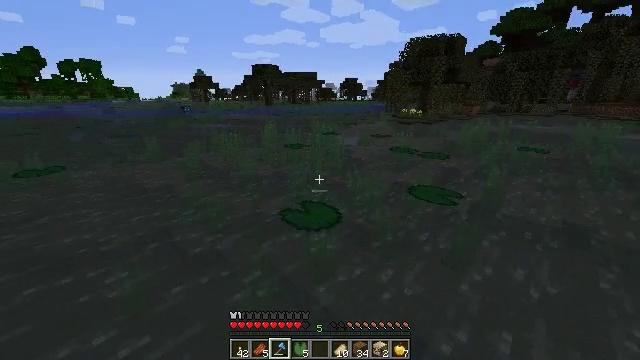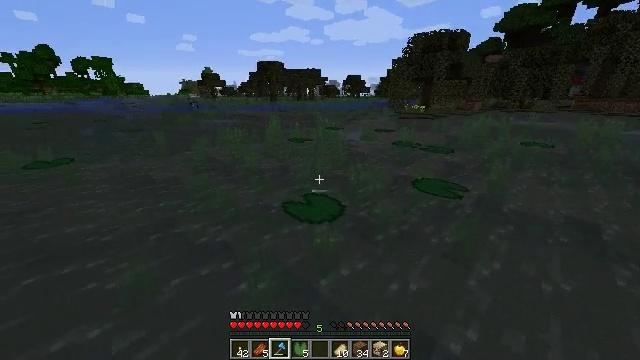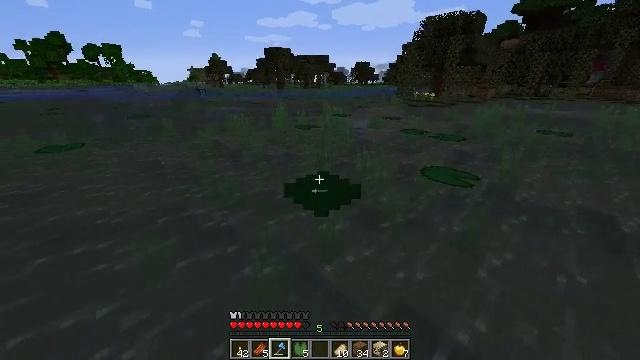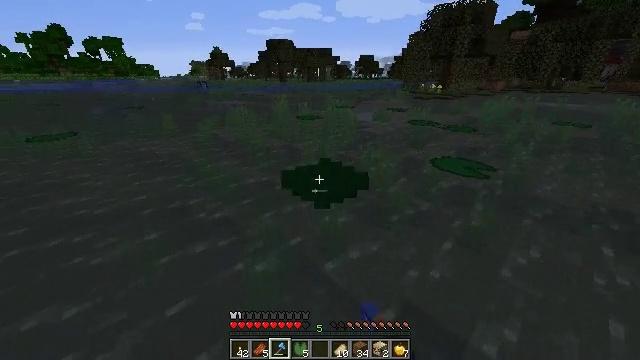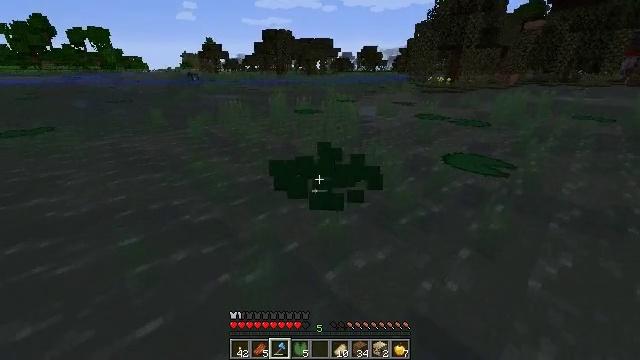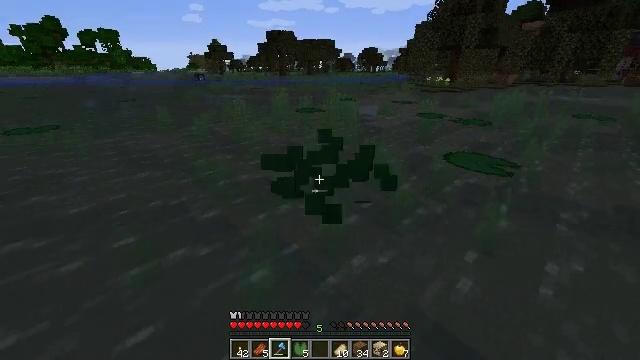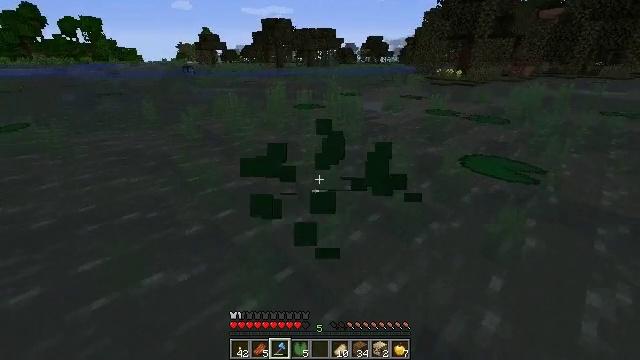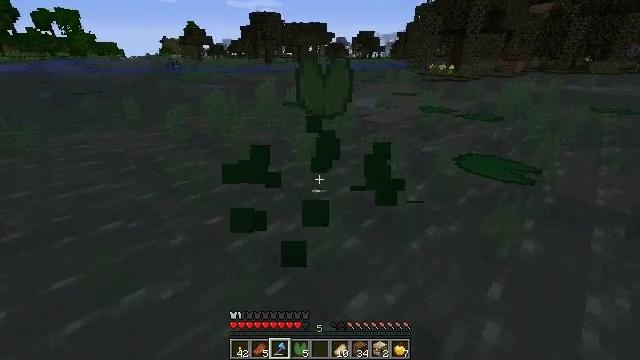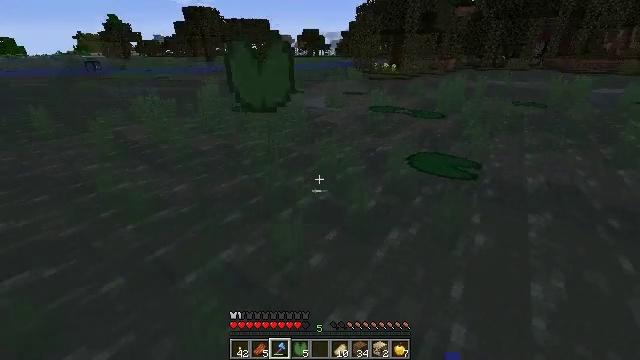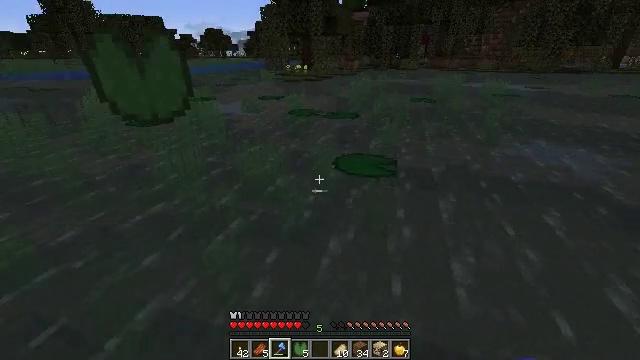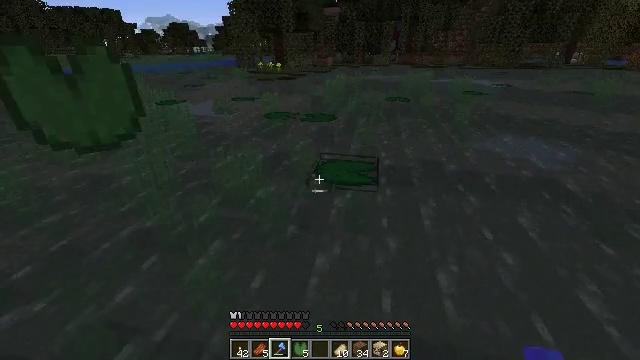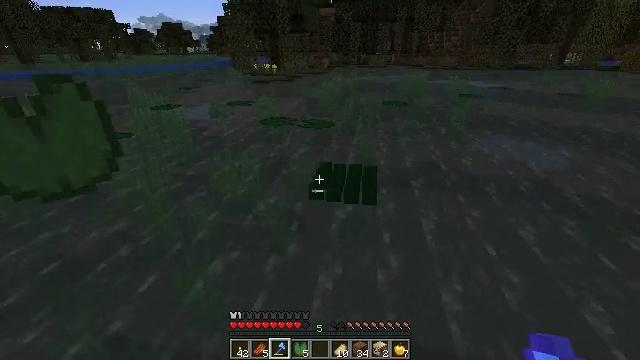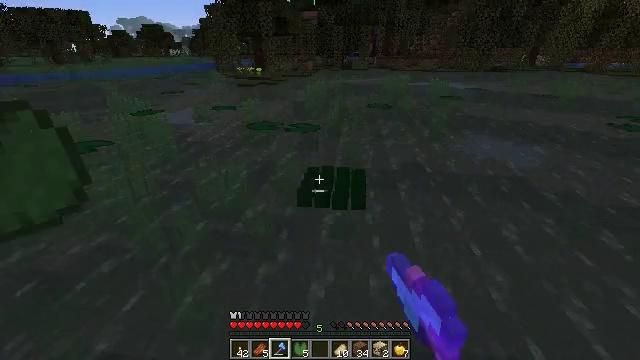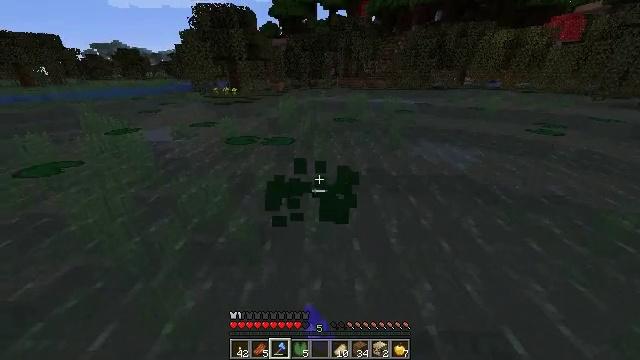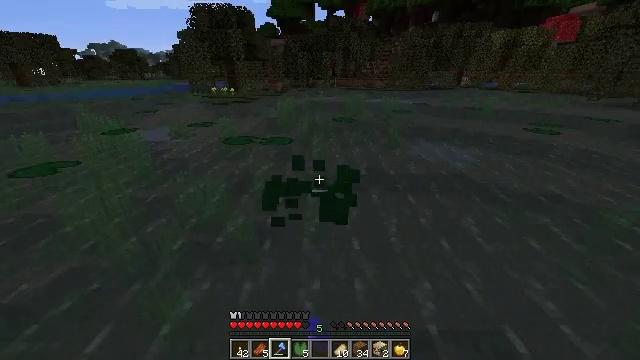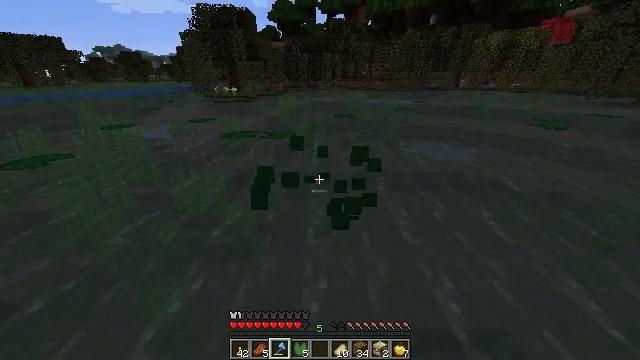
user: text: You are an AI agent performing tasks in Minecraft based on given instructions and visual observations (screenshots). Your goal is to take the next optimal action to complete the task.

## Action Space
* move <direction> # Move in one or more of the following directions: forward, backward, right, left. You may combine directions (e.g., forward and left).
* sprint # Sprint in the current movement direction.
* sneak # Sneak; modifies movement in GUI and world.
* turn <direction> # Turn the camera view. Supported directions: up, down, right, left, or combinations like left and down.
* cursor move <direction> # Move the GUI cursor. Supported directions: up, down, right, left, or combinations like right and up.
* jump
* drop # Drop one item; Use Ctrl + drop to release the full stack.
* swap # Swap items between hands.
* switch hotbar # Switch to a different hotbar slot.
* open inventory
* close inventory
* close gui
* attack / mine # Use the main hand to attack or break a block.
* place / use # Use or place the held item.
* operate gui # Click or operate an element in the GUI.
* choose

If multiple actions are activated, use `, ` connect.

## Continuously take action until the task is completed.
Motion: motion action
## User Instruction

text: Break the lily pad.
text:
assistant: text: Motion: move forward, sprint, turn down, jump
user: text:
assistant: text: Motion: move forward, sprint, turn left and down, attack / mine, jump
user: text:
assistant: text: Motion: move forward, sprint, turn down, attack / mine, jump
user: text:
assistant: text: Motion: move forward, sprint, attack / mine, jump
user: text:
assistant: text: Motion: move forward, sprint, attack / mine, jump
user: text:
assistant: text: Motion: move forward, sprint, attack / mine, jump
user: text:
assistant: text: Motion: move forward, sprint, turn right, attack / mine, jump
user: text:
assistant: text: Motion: move forward, sprint, turn right, jump
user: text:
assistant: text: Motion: move forward, sprint, turn right, jump
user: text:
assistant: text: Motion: move forward, sprint, turn right, jump
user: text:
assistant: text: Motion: move forward, sprint, attack / mine, jump
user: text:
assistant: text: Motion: move forward, sprint, turn right, attack / mine, jump
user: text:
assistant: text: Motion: move forward, sprint, turn right and up, jump
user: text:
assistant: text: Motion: move forward, sprint, attack / mine, jump
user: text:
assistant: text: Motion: move forward, sprint, attack / mine, jump
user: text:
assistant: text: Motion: move forward, sprint, attack / mine, jump
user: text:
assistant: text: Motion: move forward, sprint, turn left, jump
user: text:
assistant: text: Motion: move forward, sprint, turn left, jump
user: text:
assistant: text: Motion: move forward, sprint, attack / mine, jump
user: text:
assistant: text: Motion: move forward, sprint, attack / mine, jump
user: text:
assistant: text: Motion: move forward, sprint, turn left, jump
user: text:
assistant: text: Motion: move forward, sprint, jump
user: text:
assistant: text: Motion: move forward, sprint, jump
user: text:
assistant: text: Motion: move forward, sprint, turn up, jump
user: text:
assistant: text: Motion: move forward, sprint, turn up, jump
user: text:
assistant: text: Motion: move forward, sprint, turn up, jump
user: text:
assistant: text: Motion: move forward, sprint, jump
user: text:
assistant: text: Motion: move forward, sprint, jump
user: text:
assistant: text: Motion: move forward, sprint, attack / mine, jump
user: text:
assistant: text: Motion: move forward, sprint, attack / mine, jump